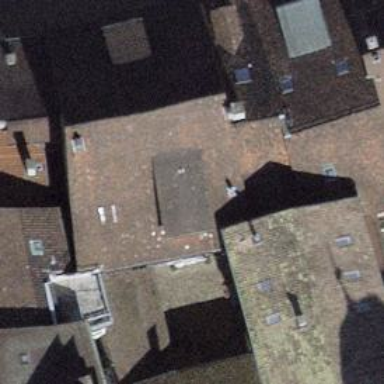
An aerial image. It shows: Building with tiled roof.